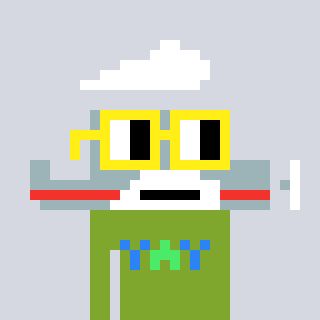
a pixel art character with square yellow glasses, a plane-shaped head and a slimegreen-colored body on a cool background